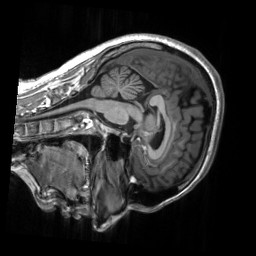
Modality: T1w
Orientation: sagittal
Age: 26
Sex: male
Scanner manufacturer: siemens
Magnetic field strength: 3 T
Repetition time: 2.53 s
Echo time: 0.00219 s